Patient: sex F, age 57
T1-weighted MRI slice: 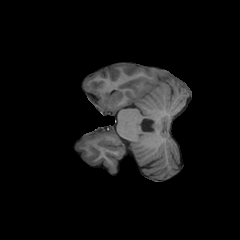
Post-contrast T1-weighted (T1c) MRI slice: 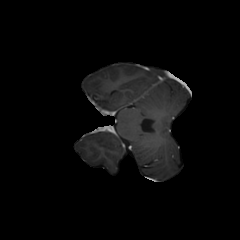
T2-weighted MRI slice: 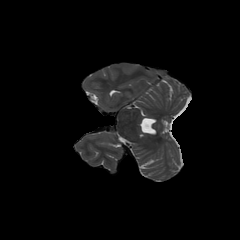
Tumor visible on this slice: no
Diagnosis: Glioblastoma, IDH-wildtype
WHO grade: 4